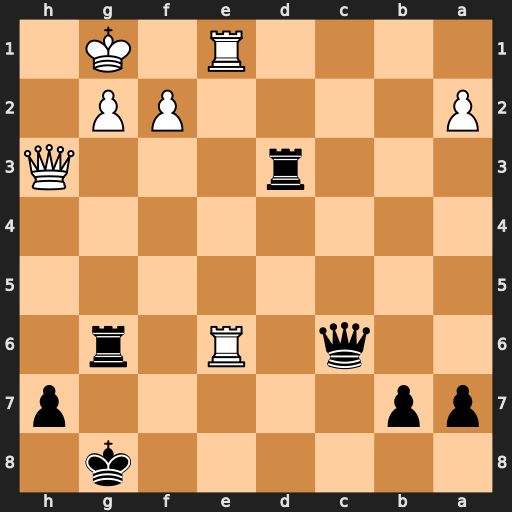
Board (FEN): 6k1/pp5p/2q1R1r1/8/8/3r3Q/P4PP1/4R1K1
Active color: b
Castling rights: -
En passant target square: -
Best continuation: Rxh3 Rxc6 bxc6